Question: I'm trying to deploy a project in Heroku.
This is my '.slugignore':
'''
/source/coffee/
/source/scss/
/source/jade/
/gruntfile.coffee
/README.md
'''
When I execute 'git push heroku master' command appears the following message:
'''
(...)
-----> Deleting 5 files matching .slugignore patterns.
-----> Node.js app detected
-----> Resolving engine versions
Using Node.js version: 0.10.21
Using npm version: 1.3.11
-----> Fetching Node.js binaries
-----> Vendoring node into slug
-----> Installing dependencies with npm
(...)
'''
But when I clone the project the files that should be ignored are still there.
I leave also the project tree:

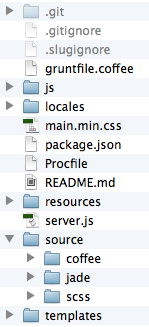
Answer: Slugignore only controls what ends in the app slug, not what is in the Heroku repo. So if you ran 'heroku run bash' and checked with 'ls', you would find that the things in '.slugignore' were not there. Use .gitignore if there's something you don't want to include in the git repo.
<URL>.